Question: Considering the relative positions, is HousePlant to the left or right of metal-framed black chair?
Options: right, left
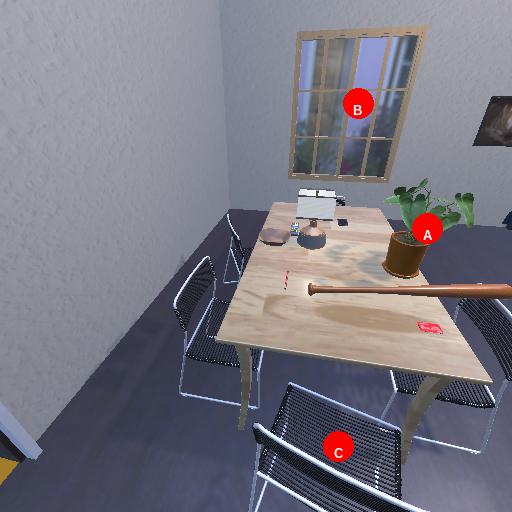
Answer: right